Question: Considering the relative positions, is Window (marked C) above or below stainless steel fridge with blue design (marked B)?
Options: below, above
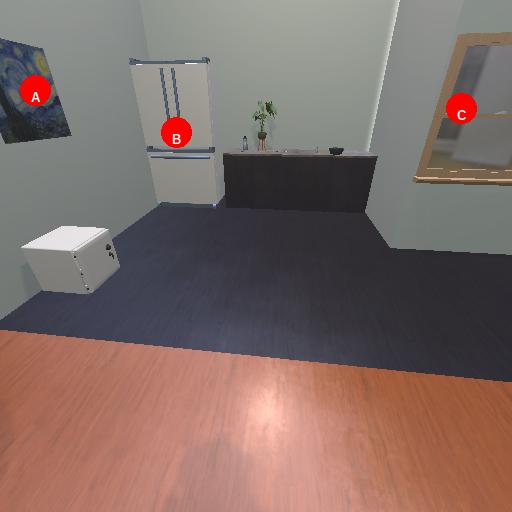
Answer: below